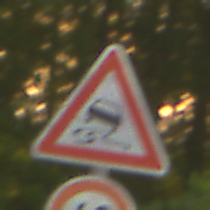
Verkehrszeichen: SchleuderOderRutschgefahr
Zusatzzeichen unten: Geschwindigkeit60
Umgebung: Outdoor, RoadRail
Tageszeit: SunriseSunset
Wetter: Clear
Licht: Natural
Jahreszeit: NotSpecified
Kontrast: LowContrast